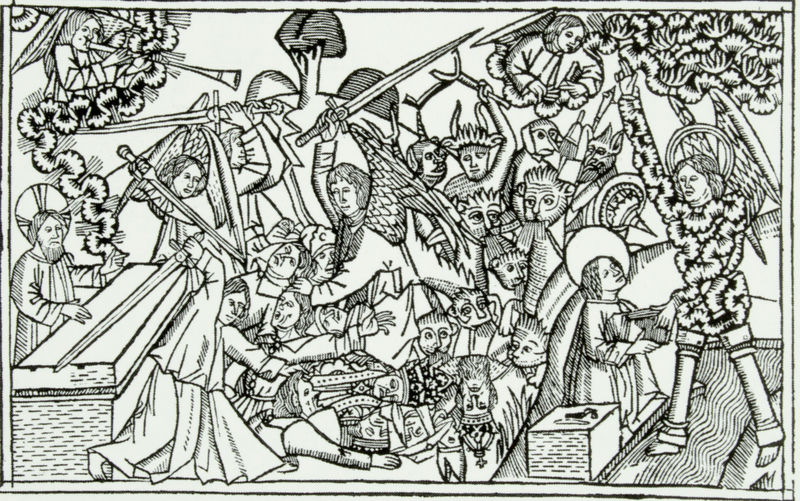
Titel: Euphratengel/Der starke Engel mit den Säulenfüßen
Institution: (Seriendruck)
Schlagwörter: baum, feuer, flügel, gott, himmel, kampf, weiß, wolken, bäume, menschen, grau, kleid, köpfe, mund, männer, nase, schwarz, szene, säulen, zeichnung, tiere, wolke, bärte, gericht, arm, augen, bibel, falten, hinrichtung, kleidung, sockel, stein, tod, tot, horn, hügel, boden, auge, krone, pferd, chaos, engel, holzschnitt, papier, mauer, grafik, graphik, linien, bank, brand, krieg, schlacht, bischof, könig, papst, soldaten, stricken, scheide, schlachten, religion, brett, druck, druckgrafik, schraffur, radierung, stich, illustration, schwarzweiß, schwert, schwerter, waffen, gemetzel, schwerte, strafe, tote, verletzte, waffe, dämon, ritter, heer, rüstung, altar, buchdruck, heiligenschein, sarg, löwen, nimbus, christus, grab, jesus, jesus christus, mauern, apokalypse, jüngstes gericht, teufel, ermordung, mittelalter, krieger, knieen, bischöfe, geistliche, heiliger, mönche, posaunen, könige, übergabe, löwe, fanfaren, heilige, speere, trompeten, schlüssel, töten, hörner, schwertgriff, fanfare, posaune, schleuder, erzengel, erlösung, michael, dämonen, monster, kronen, trompete, masken, erzählung, ovid, kreuzritter, chrsitus, bischofsmütze, mistgabel, hieb, schwarzlinienschnitt, kömpfen, steinschleuder, ungläubige, bapst, jesuns